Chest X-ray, PA view. Patient: 57 years old, sex M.
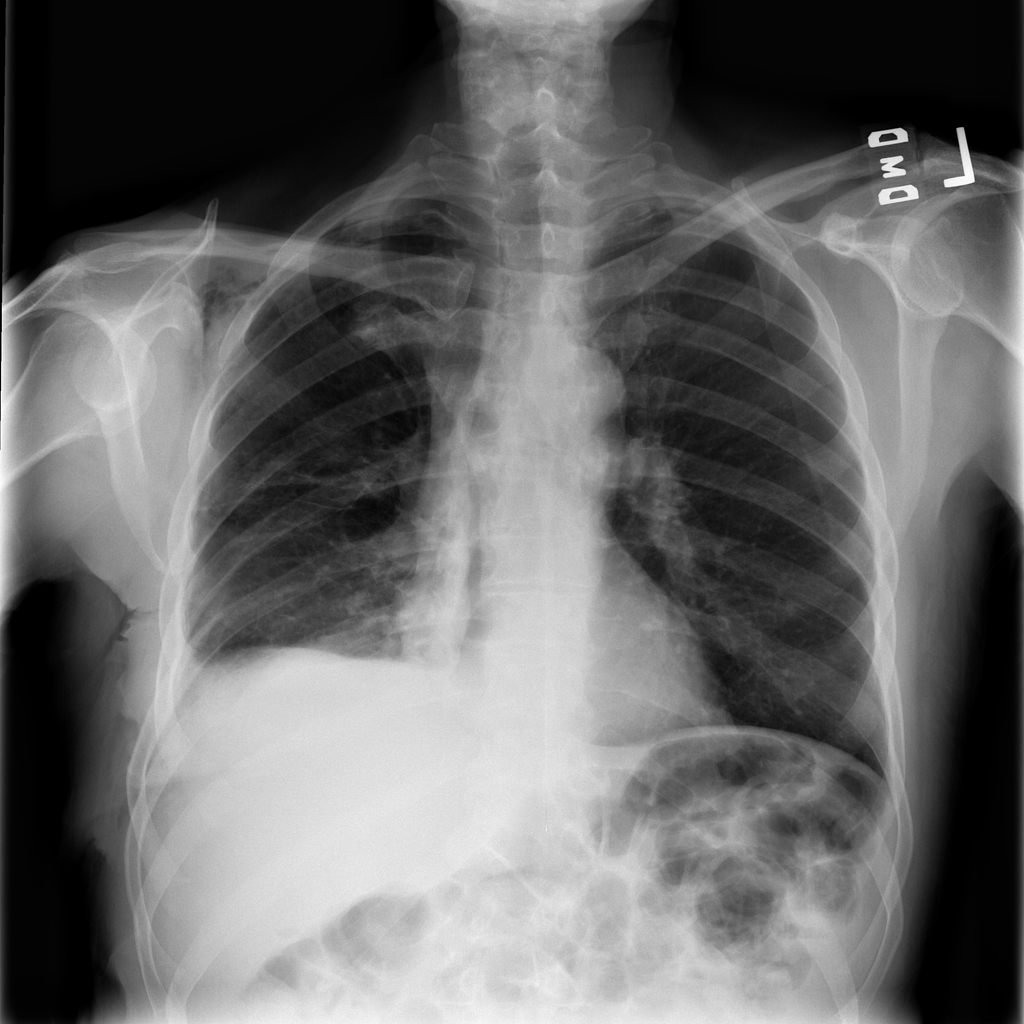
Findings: Pneumothorax